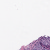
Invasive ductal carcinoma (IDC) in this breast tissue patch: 0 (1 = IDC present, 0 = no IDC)